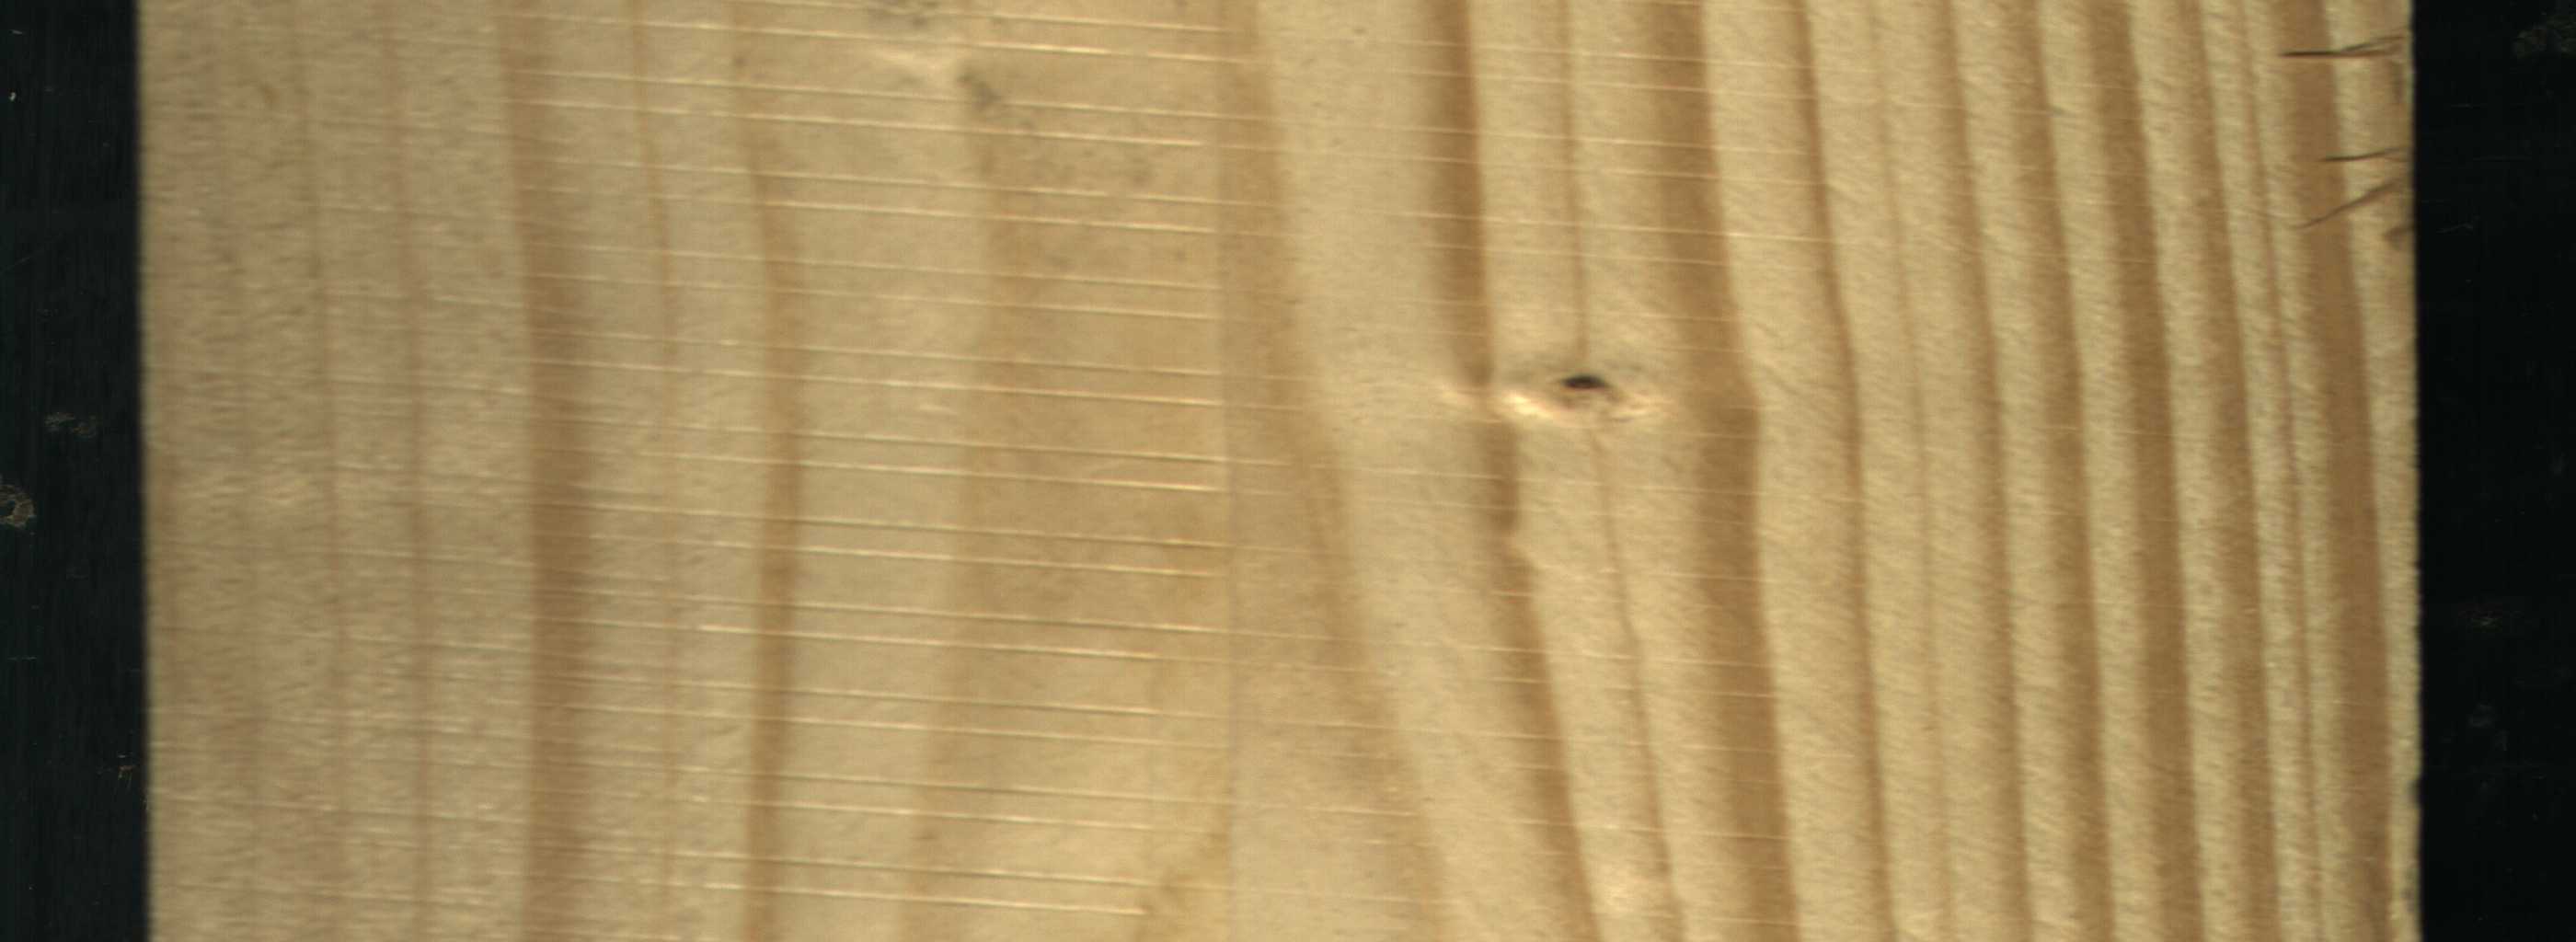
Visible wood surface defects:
Live_Knot